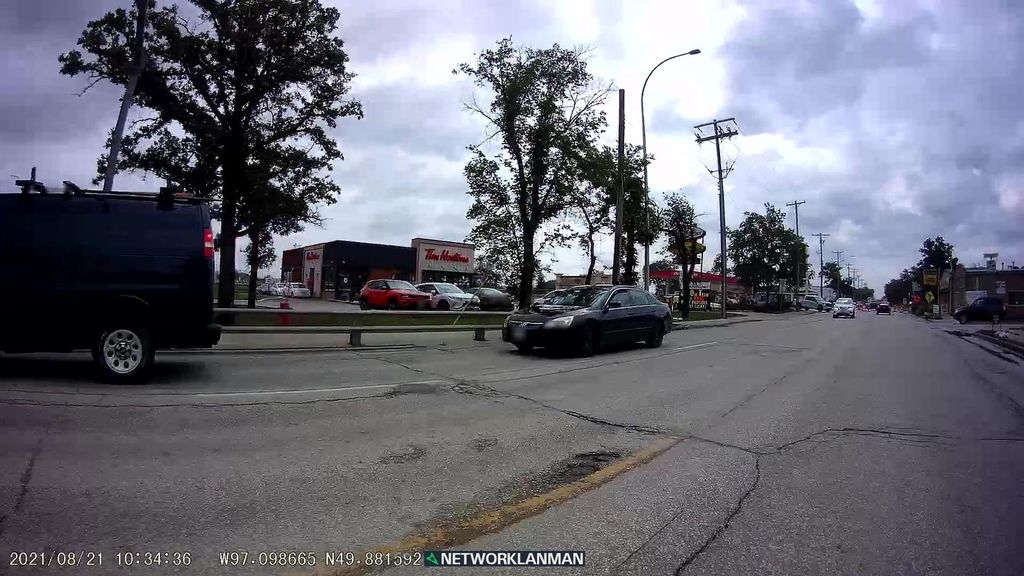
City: winnipeg